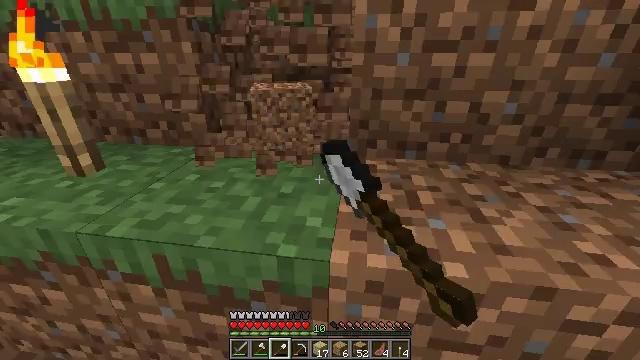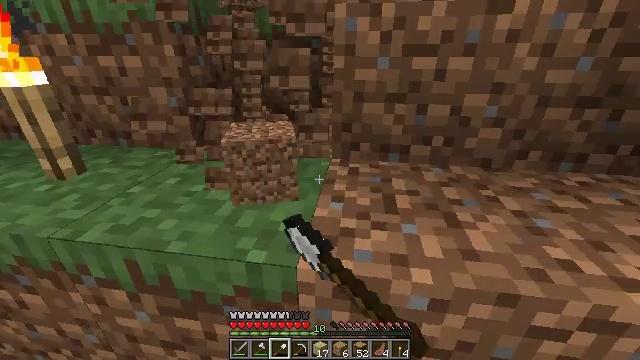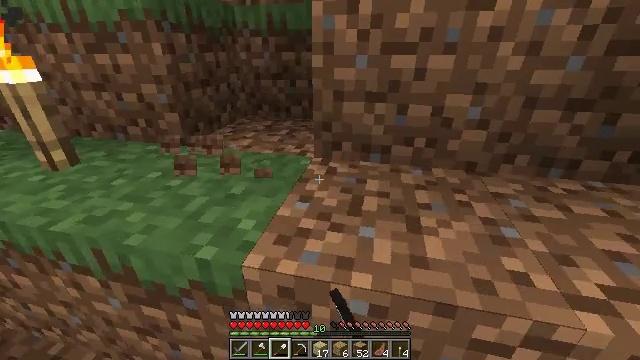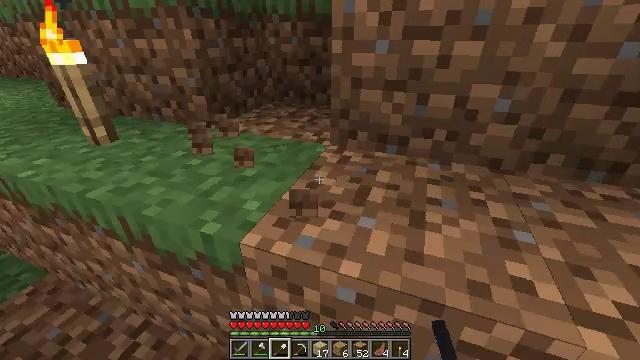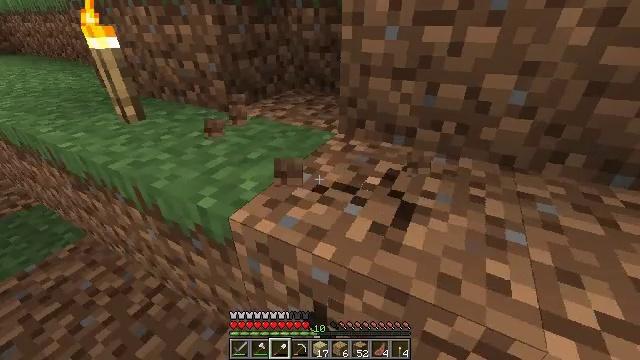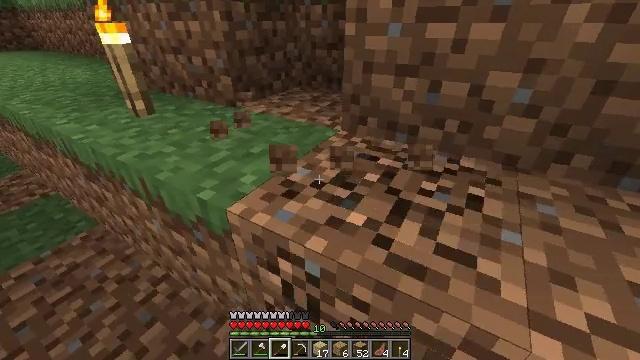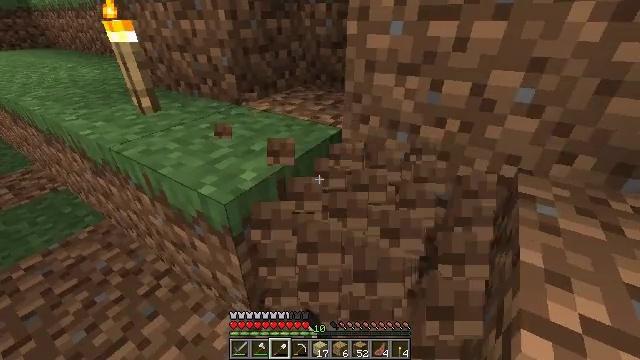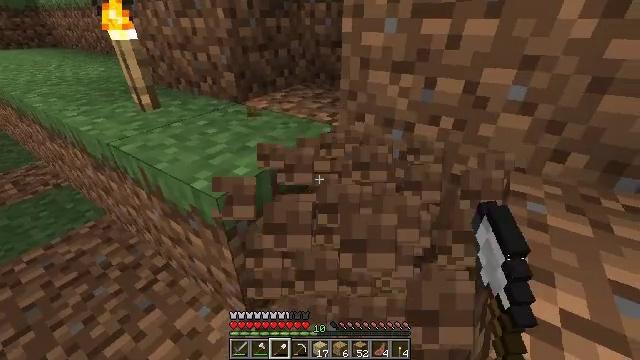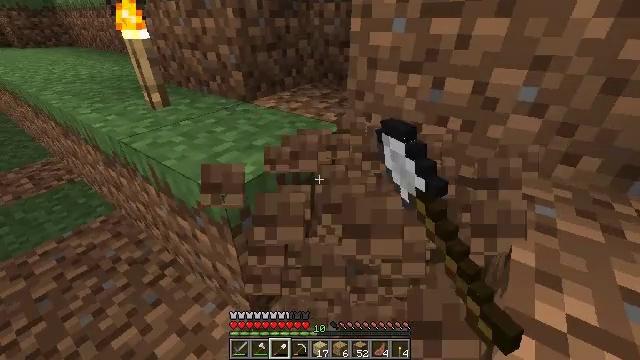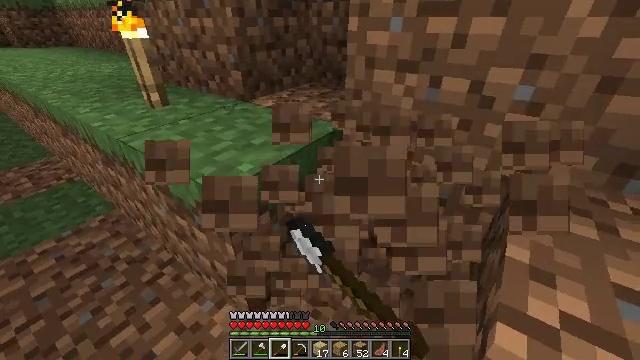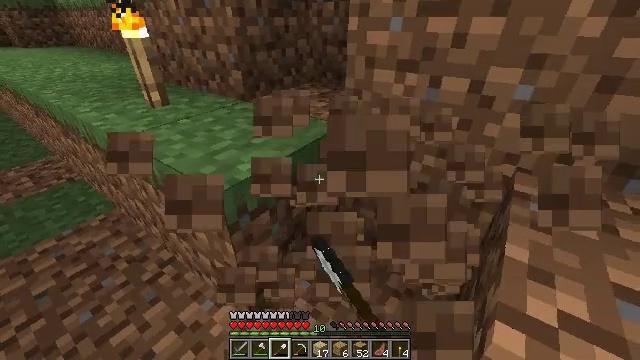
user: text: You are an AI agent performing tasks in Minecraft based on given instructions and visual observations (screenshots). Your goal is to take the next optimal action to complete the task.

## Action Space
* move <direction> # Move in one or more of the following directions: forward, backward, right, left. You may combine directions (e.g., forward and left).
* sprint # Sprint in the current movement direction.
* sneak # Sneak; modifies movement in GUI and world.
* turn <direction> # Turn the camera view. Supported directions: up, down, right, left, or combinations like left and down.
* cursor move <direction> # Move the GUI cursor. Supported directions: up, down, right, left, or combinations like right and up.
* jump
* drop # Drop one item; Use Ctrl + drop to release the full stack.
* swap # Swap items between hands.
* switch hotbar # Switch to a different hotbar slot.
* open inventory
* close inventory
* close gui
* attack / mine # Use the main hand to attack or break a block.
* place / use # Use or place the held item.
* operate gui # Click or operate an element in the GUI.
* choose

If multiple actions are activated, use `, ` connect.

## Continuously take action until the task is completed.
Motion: motion action
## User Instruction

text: Get dirt block.
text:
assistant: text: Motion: move right, attack / mine
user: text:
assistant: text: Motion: move right, turn left, attack / mine
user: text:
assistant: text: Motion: move right, turn left and down, attack / mine
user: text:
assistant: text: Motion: turn left and down, attack / mine
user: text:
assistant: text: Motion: turn left, attack / mine
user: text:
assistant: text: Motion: turn left, attack / mine
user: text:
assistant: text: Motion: attack / mine
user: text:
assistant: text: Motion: turn left, attack / mine
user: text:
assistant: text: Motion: attack / mine
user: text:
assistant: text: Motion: attack / mine
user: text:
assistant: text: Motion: attack / mine